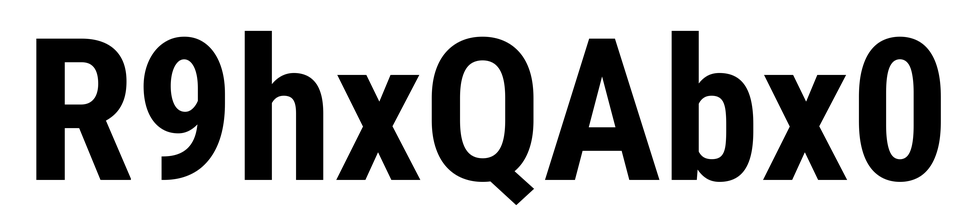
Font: Roboto_Condensed_Bold